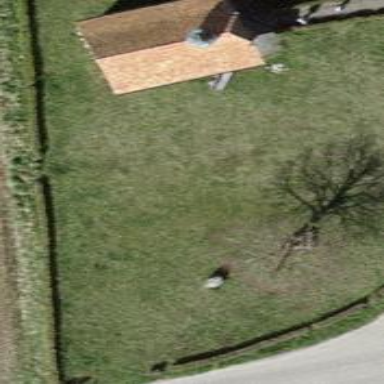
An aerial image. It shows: Bench for seating.